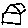
Label: house